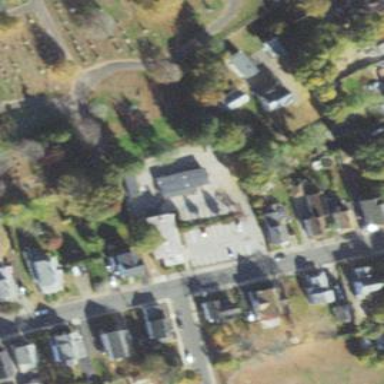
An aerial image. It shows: School.